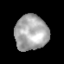
Tissue: lung
Cell type: Others
Senescence score: 0.2087
Nuclear area (px): 1147
Mean DAPI intensity: 167.774